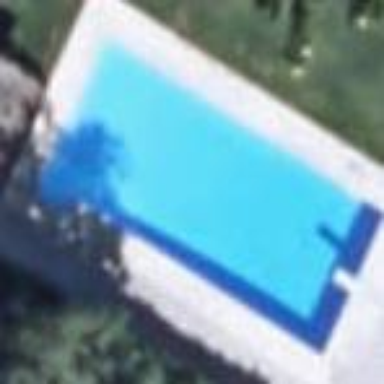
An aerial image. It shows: Swimming pool located in leisure land.